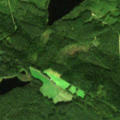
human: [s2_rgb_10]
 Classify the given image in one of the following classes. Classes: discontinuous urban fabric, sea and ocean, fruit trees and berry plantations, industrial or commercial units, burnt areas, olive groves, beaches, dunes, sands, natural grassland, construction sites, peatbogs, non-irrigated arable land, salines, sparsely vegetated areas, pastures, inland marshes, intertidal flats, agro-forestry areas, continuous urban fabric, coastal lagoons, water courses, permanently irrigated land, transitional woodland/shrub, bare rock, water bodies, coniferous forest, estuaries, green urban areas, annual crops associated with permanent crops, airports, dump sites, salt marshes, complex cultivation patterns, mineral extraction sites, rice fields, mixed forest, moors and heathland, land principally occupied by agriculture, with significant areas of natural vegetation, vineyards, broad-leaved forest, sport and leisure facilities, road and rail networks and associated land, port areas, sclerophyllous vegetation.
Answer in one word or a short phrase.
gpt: coniferous forest, mixed forest, transitional woodland/shrub, water bodies